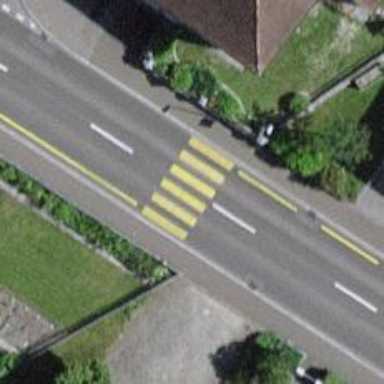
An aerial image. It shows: Marked road crossing with visible crossing markings.